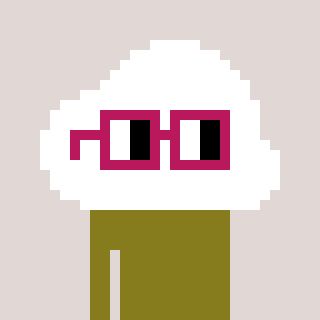
a pixel art character with square dark red glasses, a cloud-shaped head and a gunk-colored body on a warm background